Question: I just started to take a look into Swift but 'XCode' is messing up the code highlighting. As shown in the picture below

Due some bad performance issues with Swift, I am using 'XCode Version 6.1 (Beta)', but had the same problem with 'XCode 6.0'. This usually appears at the end of classes?
I tried clean projects, reload project, reopen files, rebooting system but it doesn't disappear, it just changes the colors randomly....
Anyone had a similar issue?
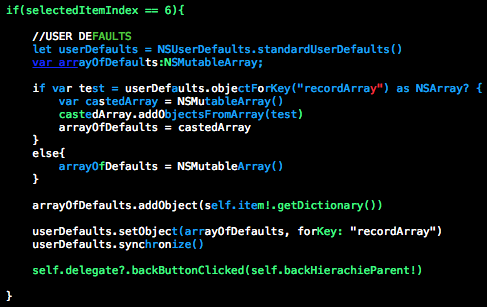
Answer: This was fixed in Xcode 6.1 GM 2 (released few days ago).